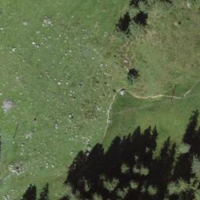
EUNIS habitat code: 26
Species observed at this site:
Corvus corone
Cyanistes caeruleus
Erithacus rubecula
Anthus spinoletta
Dendrocopos major
Phoenicurus ochruros
Garrulus glandarius
Buteo buteo
Motacilla alba
Periparus ater